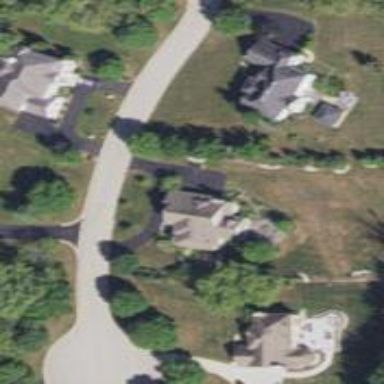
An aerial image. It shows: Driveway leading to service road.